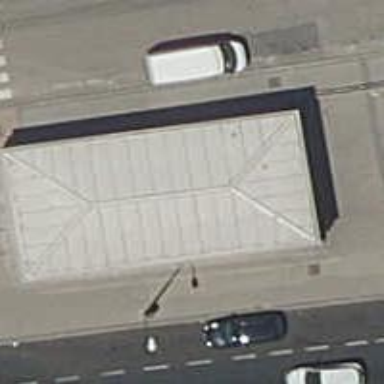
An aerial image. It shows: Subway entrance.